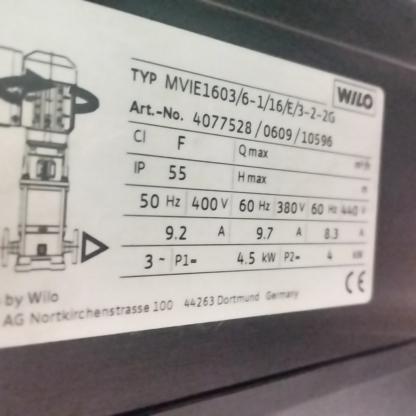
Klasa: tabliczka-znamionowa